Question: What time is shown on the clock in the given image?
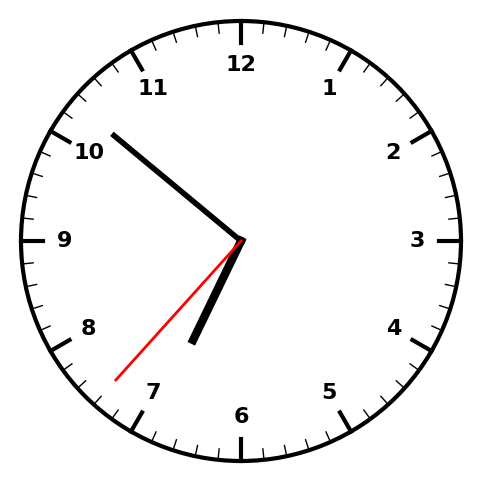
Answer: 06:51:37